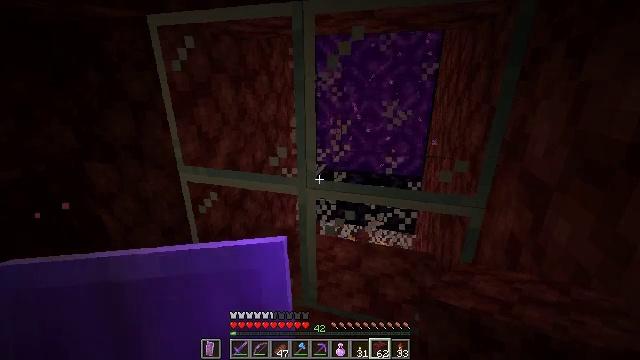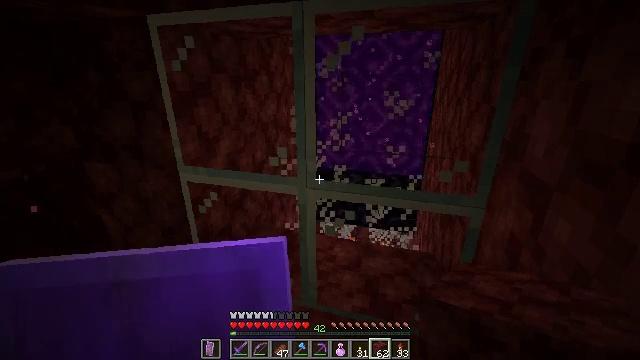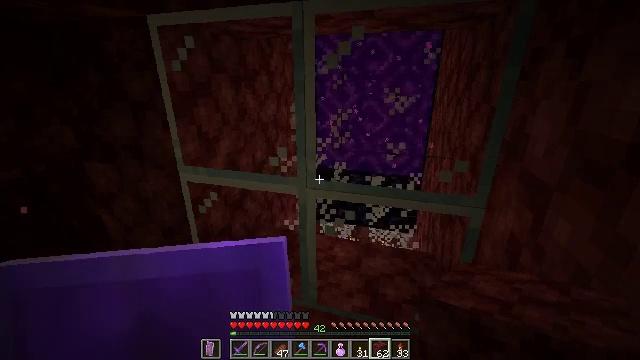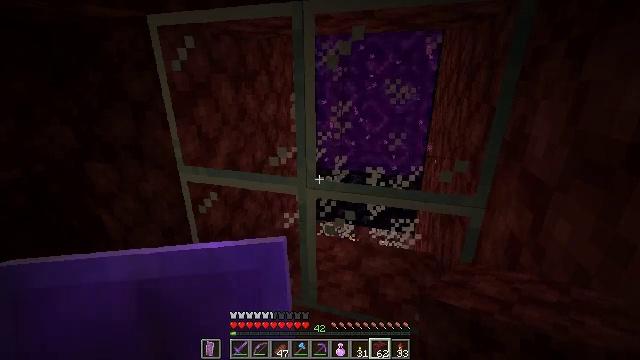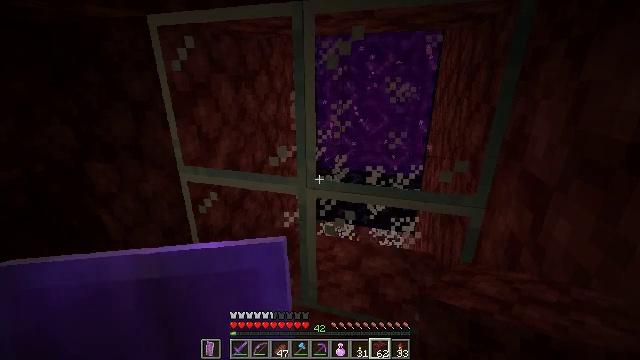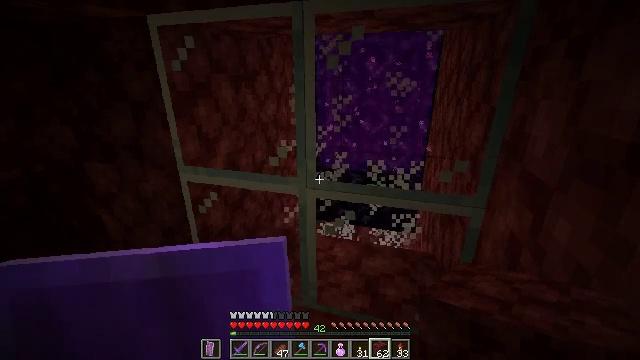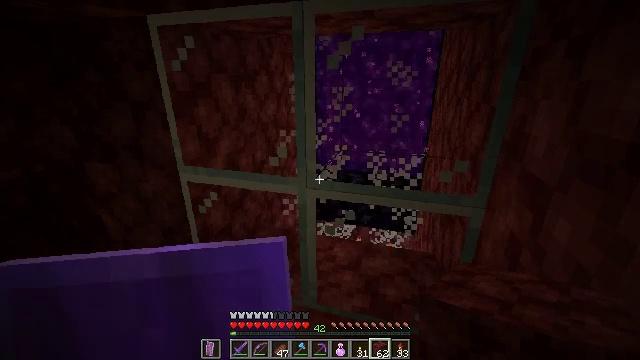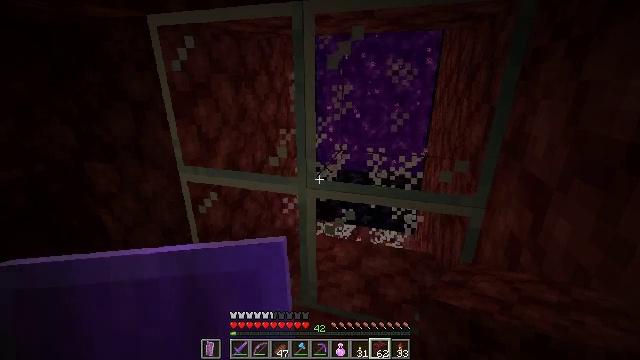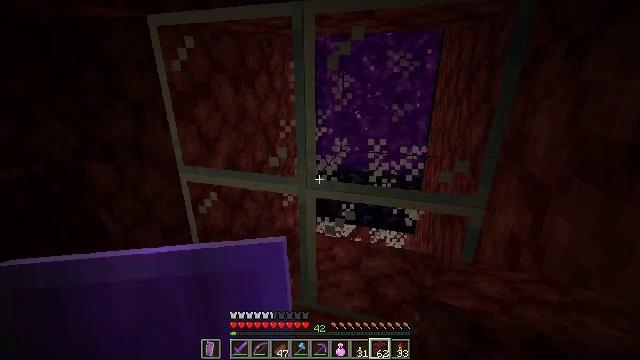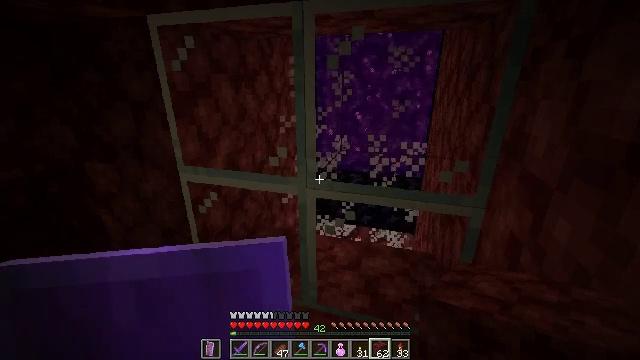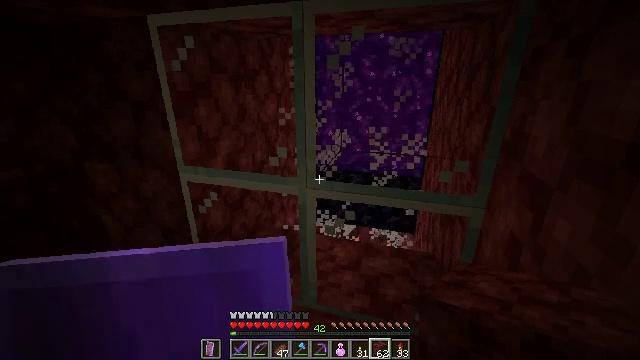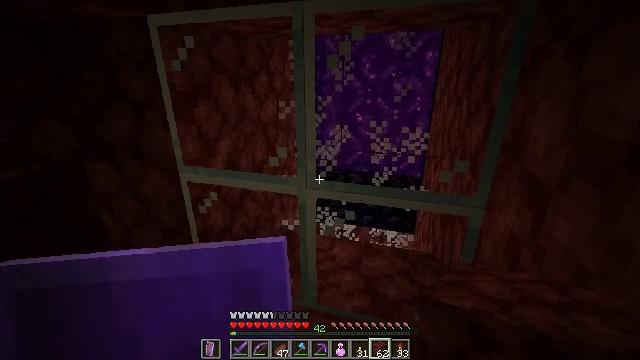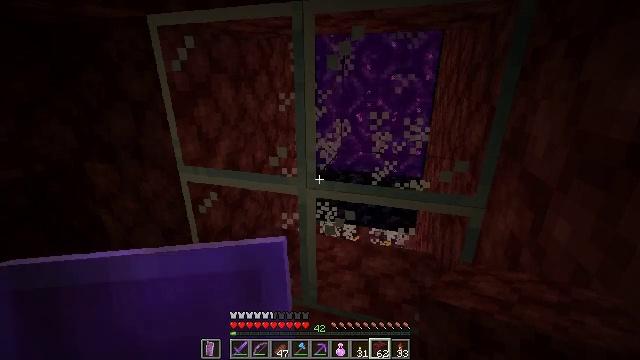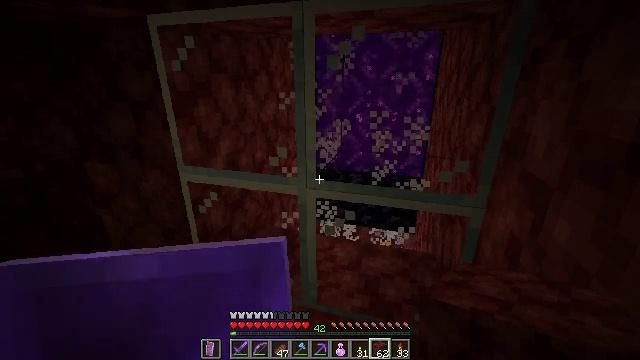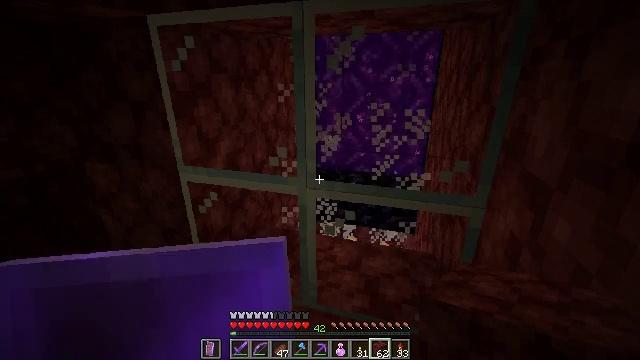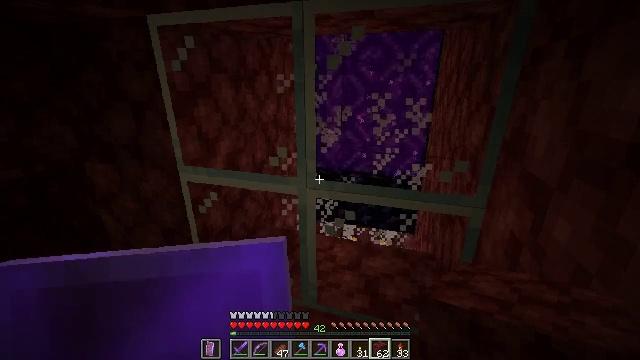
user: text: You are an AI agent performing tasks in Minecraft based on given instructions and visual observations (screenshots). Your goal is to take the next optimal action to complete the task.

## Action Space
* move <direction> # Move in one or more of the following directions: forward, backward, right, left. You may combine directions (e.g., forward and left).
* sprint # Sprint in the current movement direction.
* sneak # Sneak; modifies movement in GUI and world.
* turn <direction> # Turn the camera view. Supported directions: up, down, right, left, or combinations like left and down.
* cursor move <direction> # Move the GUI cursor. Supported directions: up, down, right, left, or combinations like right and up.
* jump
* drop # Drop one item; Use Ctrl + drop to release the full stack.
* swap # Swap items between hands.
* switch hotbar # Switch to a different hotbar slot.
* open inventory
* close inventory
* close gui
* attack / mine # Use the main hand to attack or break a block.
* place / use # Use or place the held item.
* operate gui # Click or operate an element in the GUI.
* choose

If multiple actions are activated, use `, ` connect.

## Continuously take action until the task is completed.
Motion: motion action
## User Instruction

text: mine block cyan shulker box
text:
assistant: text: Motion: no_op
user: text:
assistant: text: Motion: no_op
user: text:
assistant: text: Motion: no_op
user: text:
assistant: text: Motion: no_op
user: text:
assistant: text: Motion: no_op
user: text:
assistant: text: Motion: no_op
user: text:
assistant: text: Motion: no_op
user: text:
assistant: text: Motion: no_op
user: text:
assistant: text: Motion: no_op
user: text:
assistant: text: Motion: no_op
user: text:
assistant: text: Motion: no_op
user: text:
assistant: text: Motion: no_op
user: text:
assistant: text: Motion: no_op
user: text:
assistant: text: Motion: no_op
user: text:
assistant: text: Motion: no_op
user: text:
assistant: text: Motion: no_op
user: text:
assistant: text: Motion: no_op
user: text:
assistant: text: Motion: no_op
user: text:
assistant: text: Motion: no_op
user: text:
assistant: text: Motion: no_op
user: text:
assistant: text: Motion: no_op
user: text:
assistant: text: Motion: no_op
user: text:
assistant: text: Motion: no_op
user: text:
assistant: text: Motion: no_op
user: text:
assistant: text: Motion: no_op
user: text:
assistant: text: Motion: no_op
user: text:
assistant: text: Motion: no_op
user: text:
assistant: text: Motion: no_op
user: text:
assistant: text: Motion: no_op
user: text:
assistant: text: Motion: no_op